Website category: university
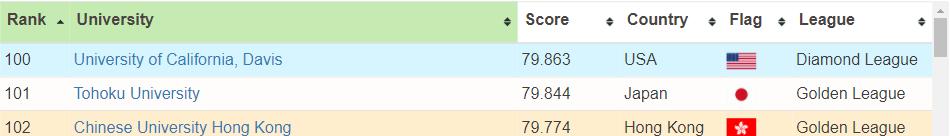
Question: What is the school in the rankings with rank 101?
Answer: Tohoku University

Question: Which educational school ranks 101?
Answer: Tohoku University

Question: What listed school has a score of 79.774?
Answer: Chinese University Hong Kong

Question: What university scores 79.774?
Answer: Chinese University Hong Kong

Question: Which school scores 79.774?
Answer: Chinese University Hong Kong

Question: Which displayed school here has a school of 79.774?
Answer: Chinese University Hong Kong

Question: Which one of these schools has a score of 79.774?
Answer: Chinese University Hong Kong

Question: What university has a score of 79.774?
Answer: Chinese University Hong Kong

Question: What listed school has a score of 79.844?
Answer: Tohoku University

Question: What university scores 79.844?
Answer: Tohoku University

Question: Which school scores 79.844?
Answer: Tohoku University

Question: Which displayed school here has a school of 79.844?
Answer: Tohoku University

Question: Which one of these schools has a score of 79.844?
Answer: Tohoku University

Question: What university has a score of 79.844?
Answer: Tohoku University

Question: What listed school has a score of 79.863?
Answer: University of California, Davis

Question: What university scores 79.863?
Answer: University of California, Davis

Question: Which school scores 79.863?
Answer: University of California, Davis

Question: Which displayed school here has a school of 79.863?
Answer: University of California, Davis

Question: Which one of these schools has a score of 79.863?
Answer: University of California, Davis

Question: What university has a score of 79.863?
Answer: University of California, Davis

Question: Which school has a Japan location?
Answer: Tohoku University

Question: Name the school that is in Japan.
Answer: Tohoku University

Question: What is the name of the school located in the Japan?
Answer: Tohoku University

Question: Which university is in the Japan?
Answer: Tohoku University

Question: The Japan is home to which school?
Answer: Tohoku University

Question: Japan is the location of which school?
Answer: Tohoku University

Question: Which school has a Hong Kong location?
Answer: Chinese University Hong Kong

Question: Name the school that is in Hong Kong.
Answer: Chinese University Hong Kong

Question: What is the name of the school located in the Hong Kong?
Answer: Chinese University Hong Kong

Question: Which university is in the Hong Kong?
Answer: Chinese University Hong Kong

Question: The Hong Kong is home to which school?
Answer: Chinese University Hong Kong

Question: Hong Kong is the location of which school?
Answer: Chinese University Hong Kong

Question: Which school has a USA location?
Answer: University of California, Davis

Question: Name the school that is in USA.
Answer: University of California, Davis

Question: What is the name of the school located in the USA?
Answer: University of California, Davis

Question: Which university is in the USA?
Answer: University of California, Davis

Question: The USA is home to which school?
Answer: University of California, Davis

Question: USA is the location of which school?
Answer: University of California, Davis